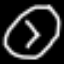
Label: clock